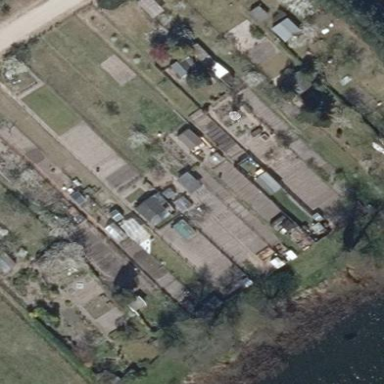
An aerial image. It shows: Allotments area.